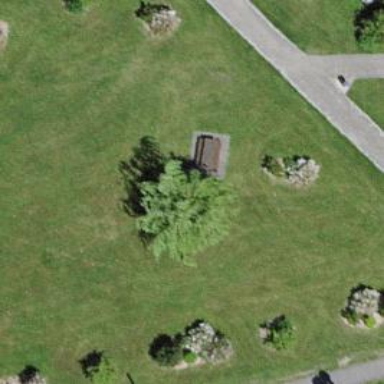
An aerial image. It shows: Picnic table located in leisure land area.